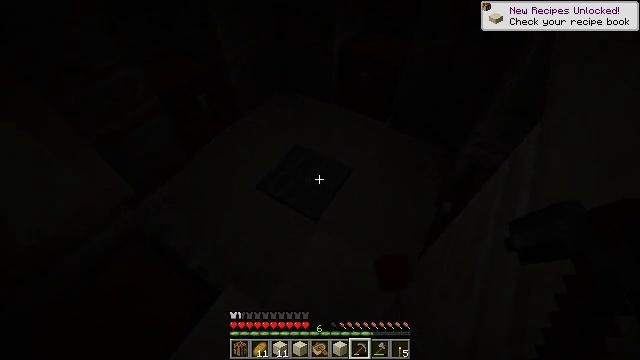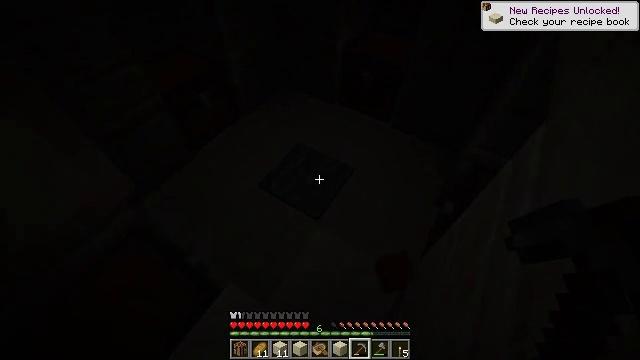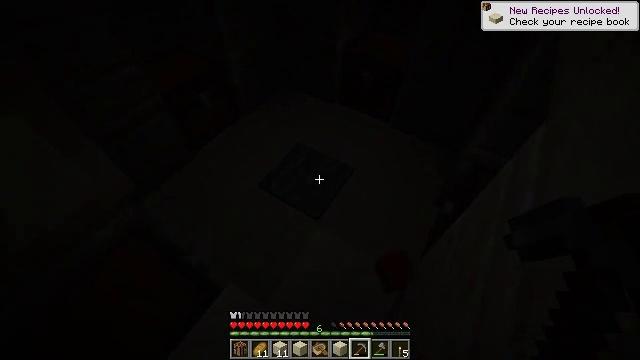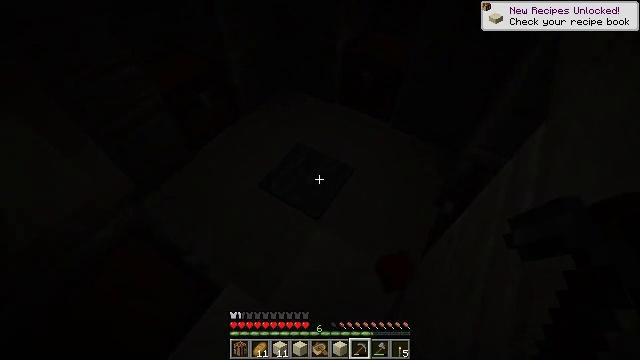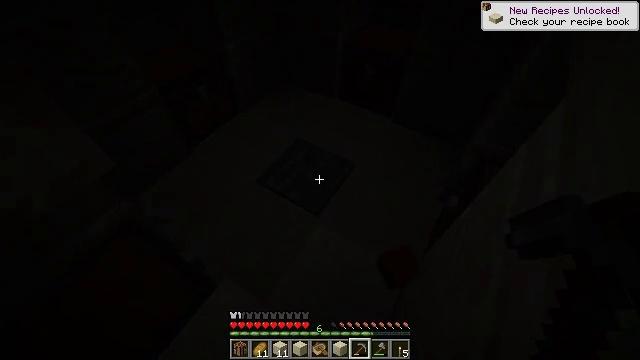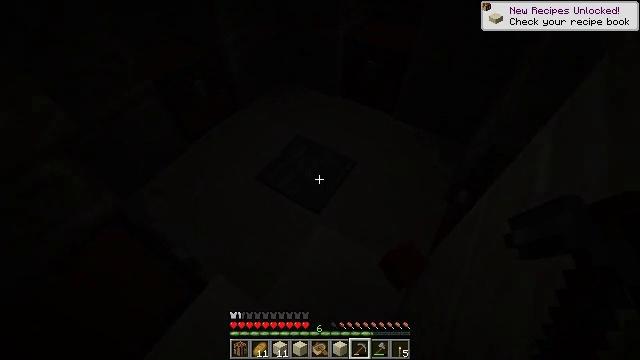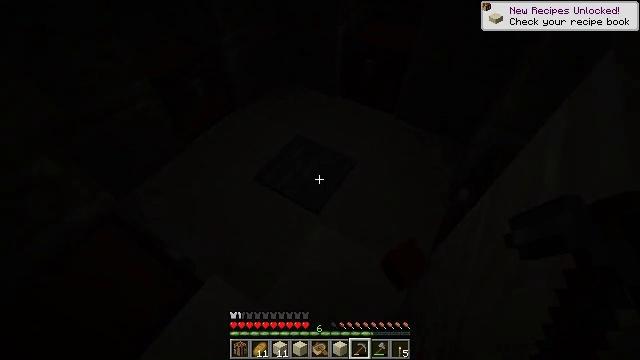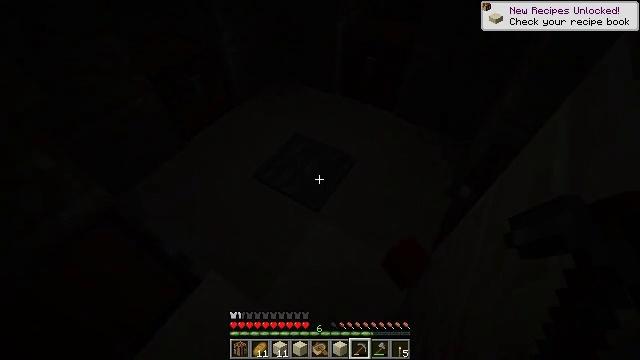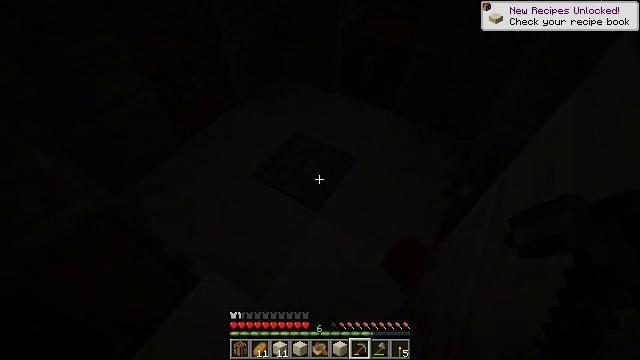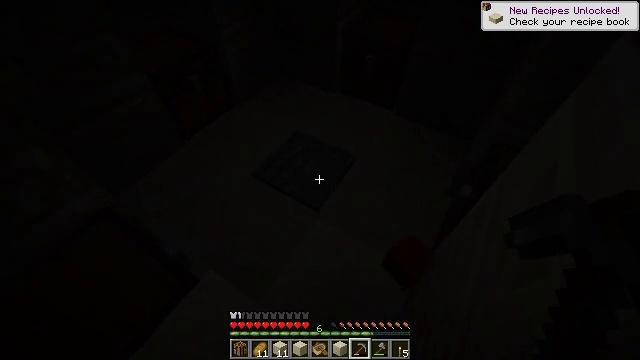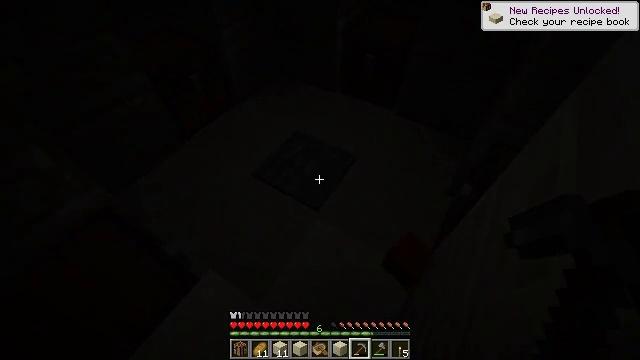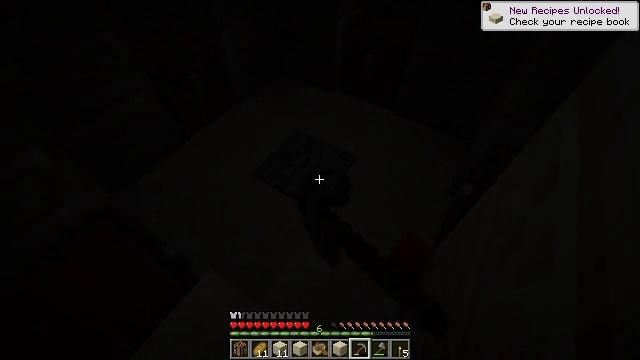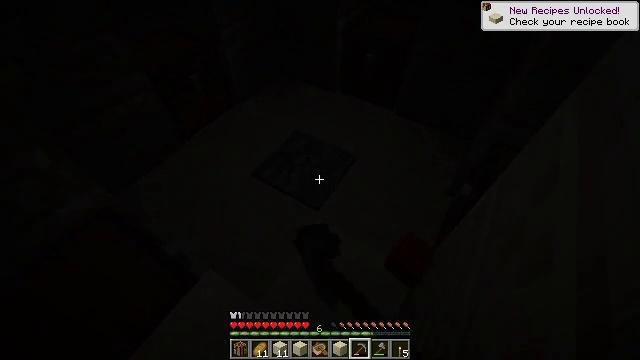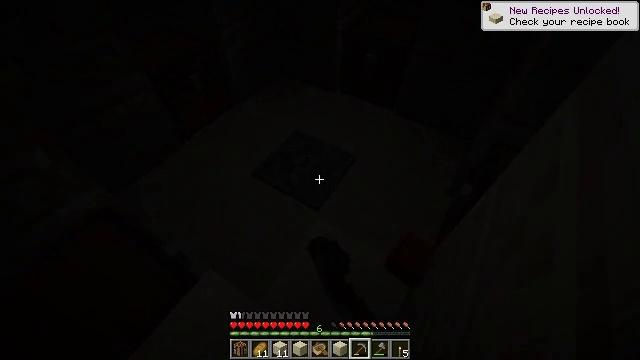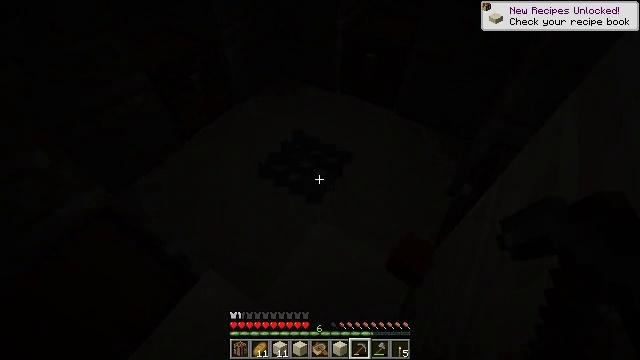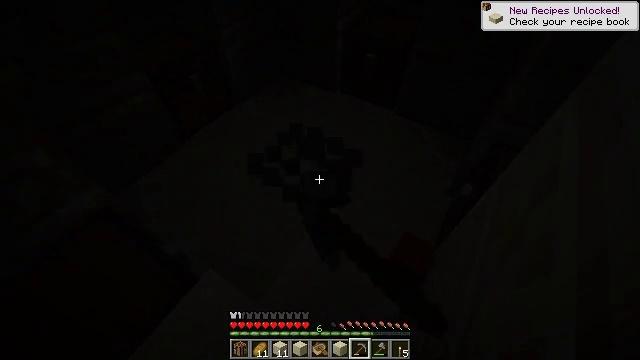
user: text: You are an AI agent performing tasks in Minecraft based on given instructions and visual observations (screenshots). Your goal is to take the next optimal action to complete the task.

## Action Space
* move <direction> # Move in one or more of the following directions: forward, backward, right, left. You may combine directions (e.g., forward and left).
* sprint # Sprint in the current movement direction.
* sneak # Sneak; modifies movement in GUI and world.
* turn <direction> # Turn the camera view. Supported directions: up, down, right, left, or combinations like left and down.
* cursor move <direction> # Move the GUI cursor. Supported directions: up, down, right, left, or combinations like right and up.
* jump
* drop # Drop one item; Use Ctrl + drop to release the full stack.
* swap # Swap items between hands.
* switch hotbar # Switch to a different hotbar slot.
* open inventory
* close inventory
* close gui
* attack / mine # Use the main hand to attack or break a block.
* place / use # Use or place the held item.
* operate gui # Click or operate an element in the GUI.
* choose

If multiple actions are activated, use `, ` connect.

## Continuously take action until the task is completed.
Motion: motion action
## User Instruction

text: Attack the stone pressure plate to remove it.
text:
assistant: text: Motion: no_op
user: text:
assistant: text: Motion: no_op
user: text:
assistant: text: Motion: sneak
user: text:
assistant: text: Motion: sneak
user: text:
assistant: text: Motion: sneak, turn up
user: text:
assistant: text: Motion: sneak
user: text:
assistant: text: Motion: sneak
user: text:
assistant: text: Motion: sneak
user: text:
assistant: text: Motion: sneak
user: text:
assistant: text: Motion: sneak, attack / mine
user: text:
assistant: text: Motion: sneak, attack / mine
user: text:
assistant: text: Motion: sneak, attack / mine
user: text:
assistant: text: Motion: sneak, attack / mine
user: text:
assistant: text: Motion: sneak, attack / mine
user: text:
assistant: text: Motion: sneak, attack / mine
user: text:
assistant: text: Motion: sneak, attack / mine
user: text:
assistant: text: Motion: sneak, attack / mine
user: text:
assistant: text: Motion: sneak, attack / mine
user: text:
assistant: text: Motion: sneak, attack / mine